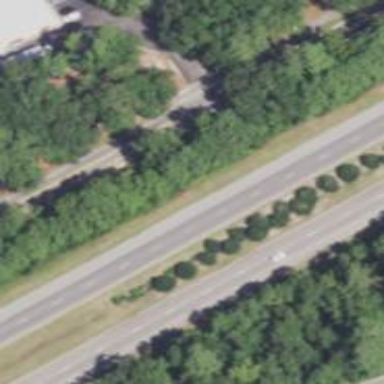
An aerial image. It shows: Trunk highway with expressway features.